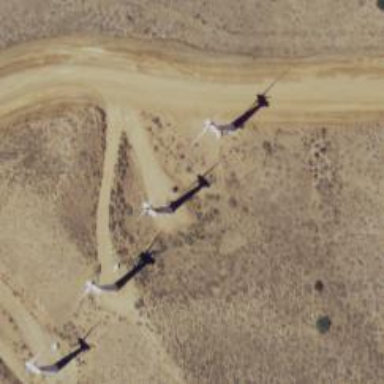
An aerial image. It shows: Wind power generator utilizing wind turbines.